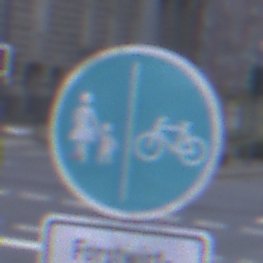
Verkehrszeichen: GetrennterRadUndGehwegRadwegRechts
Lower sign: BesondereFahrzeugeUndTransportgueter7
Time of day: SunriseSunset
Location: Outdoor (Urban)
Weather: PartlyCloudy
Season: NotSpecified
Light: Natural